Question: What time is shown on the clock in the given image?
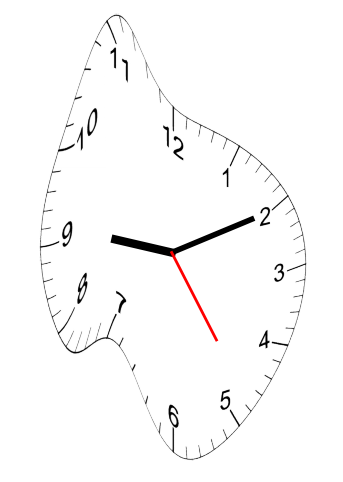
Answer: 09:10:24